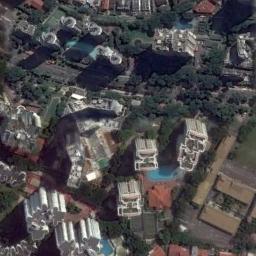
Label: commercial_area